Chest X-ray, AP view. Patient: 65 years old, sex M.
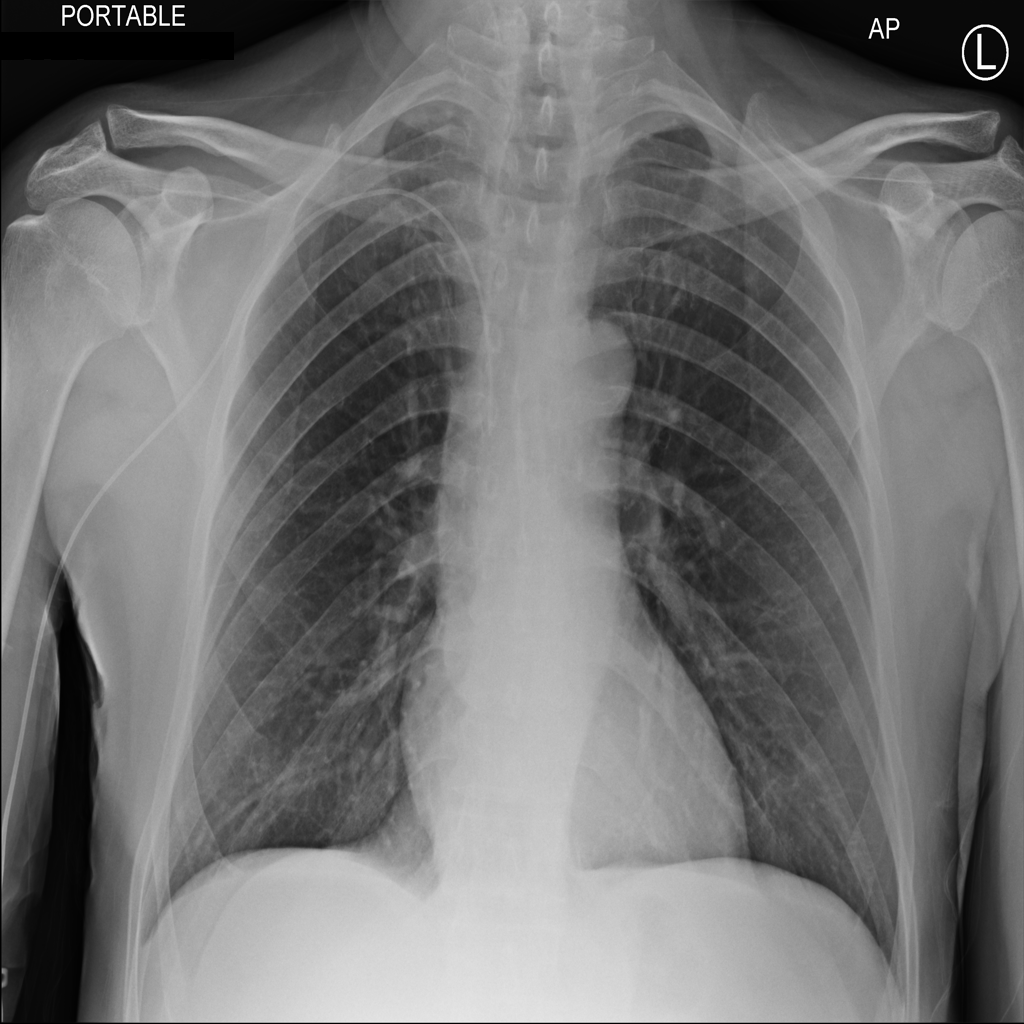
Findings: No Finding